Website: bh-photo
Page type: customer-info-address
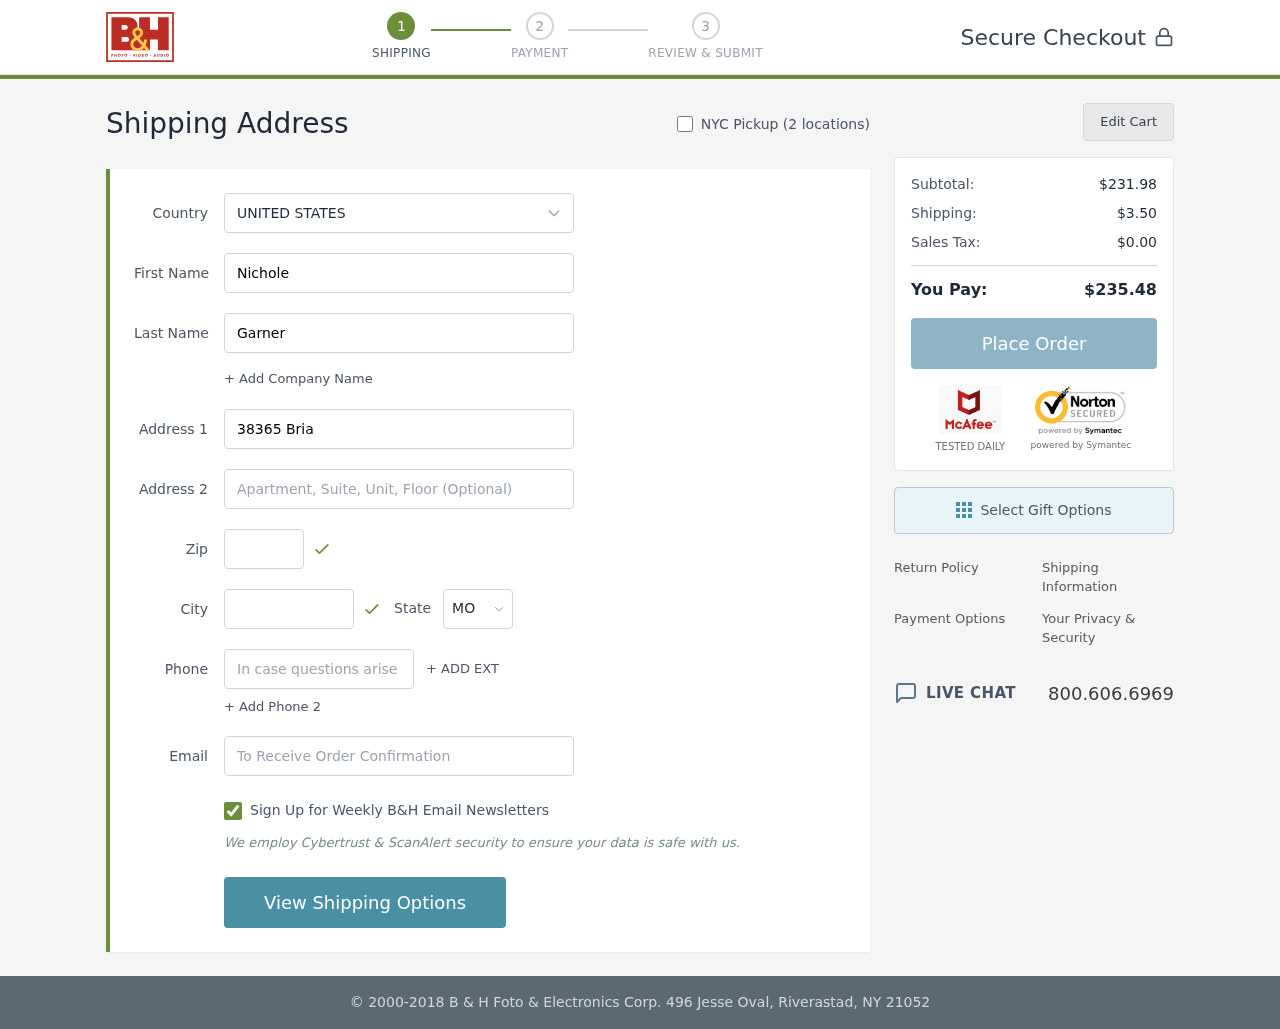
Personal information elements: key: PII_CITY
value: Annafurt
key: PII_COUNTRY
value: United States
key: PII_EMAIL
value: ngarner@yahoo.com
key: PII_FIRSTNAME
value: Nichole
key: PII_LASTNAME
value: Garner
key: PII_PHONE
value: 5359752826
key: PII_POSTCODE
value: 50390
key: PII_STATE_ABBR
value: MO
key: PII_STREET
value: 38365 Brian Pass
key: PII_STREET2
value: Apt. 357
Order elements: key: ORDER_SUBTOTAL
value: $231.98
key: ORDER_SHIPPING_COST
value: $3.50
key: ORDER_TAX
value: $0.00
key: ORDER_TOTAL
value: $235.48